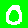
Digit: 0